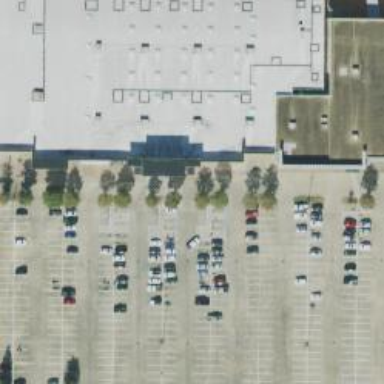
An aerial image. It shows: Parking space.